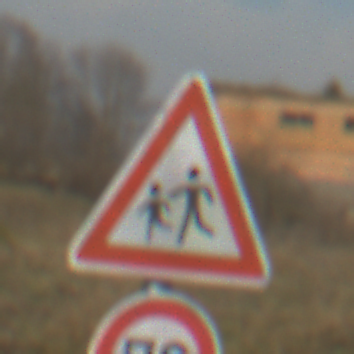
Verkehrszeichen: KinderRechts
Zusatzzeichen unten: Geschwindigkeit70
Umgebung: Outdoor, Nature
Tageszeit: MorningAfternoon
Wetter: Clear
Licht: Natural
Jahreszeit: NotSpecified
Kontrast: HighContrast